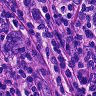
Metastatic tissue present: yes